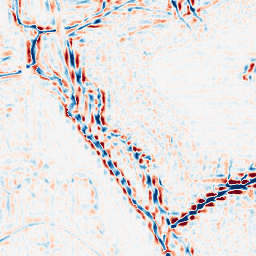
Category: wavelet
Decomposition family: wavelet_reverse_biorthogonal
Decomposition parameters: wavelet: rbio1.3
level: 3
Upsampling method: quadratic
Upsampling parameters: scale: 2
Upsampling scale: 2